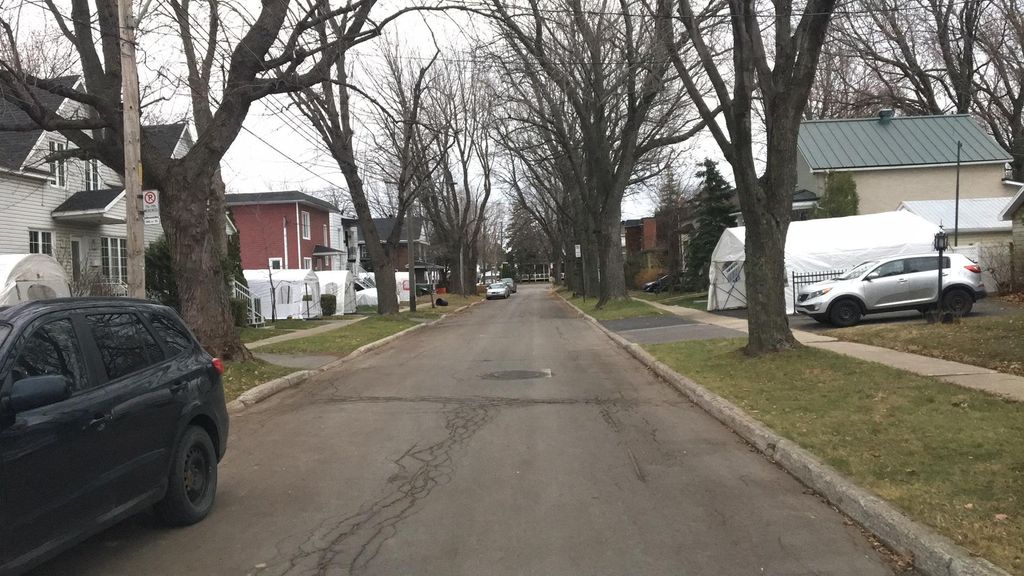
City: montreal